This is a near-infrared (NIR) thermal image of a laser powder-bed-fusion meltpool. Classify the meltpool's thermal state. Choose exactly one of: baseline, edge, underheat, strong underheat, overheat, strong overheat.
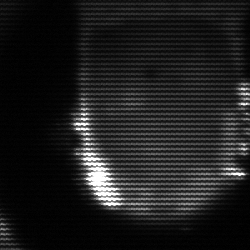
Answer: baseline